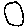
Label: circle